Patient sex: F
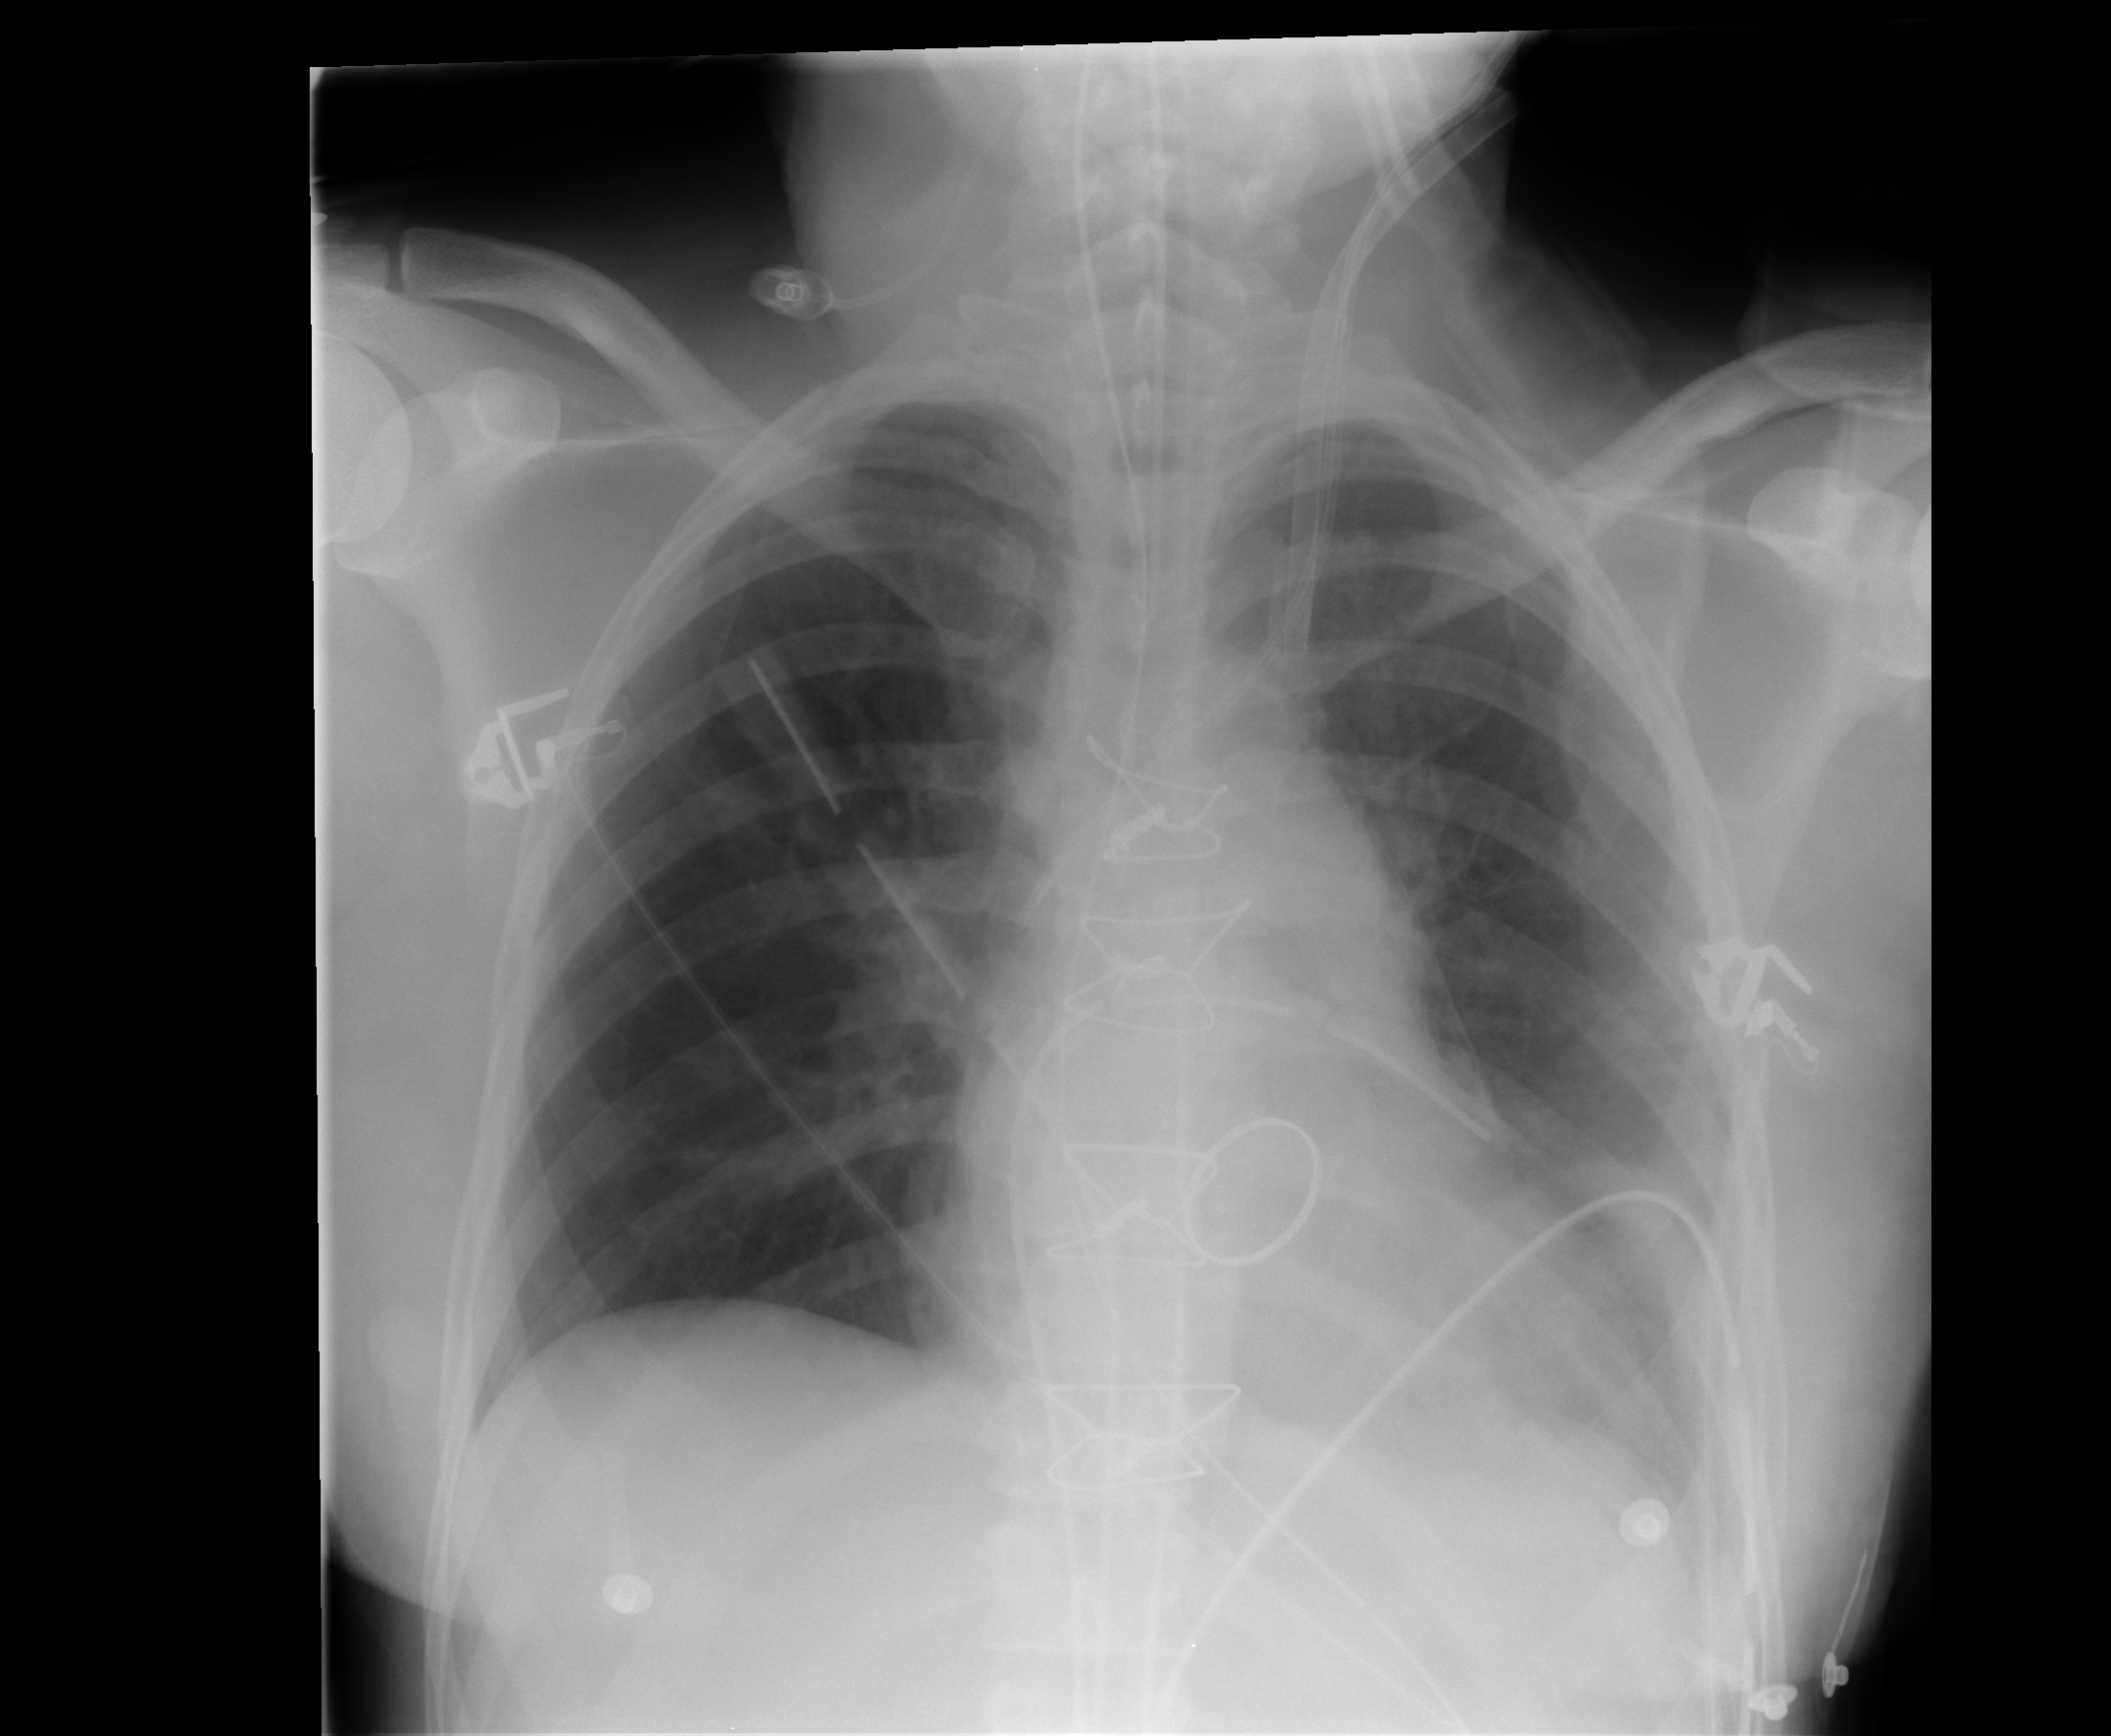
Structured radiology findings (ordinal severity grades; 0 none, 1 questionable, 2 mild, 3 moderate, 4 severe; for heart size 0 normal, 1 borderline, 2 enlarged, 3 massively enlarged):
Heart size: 0
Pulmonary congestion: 0
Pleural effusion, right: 0
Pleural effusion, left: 2
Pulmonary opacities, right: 0
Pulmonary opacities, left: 1
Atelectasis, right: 2
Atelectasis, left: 2